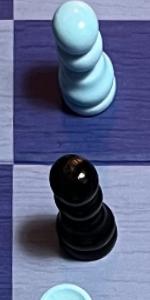
Label: Pawn_Black